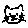
Label: cat